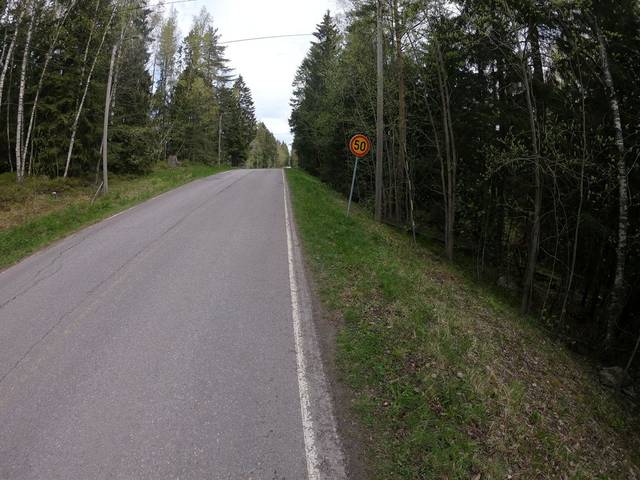
Region: Finland
Coordinates: 60.17, 24.459